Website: lowes
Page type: billing-address
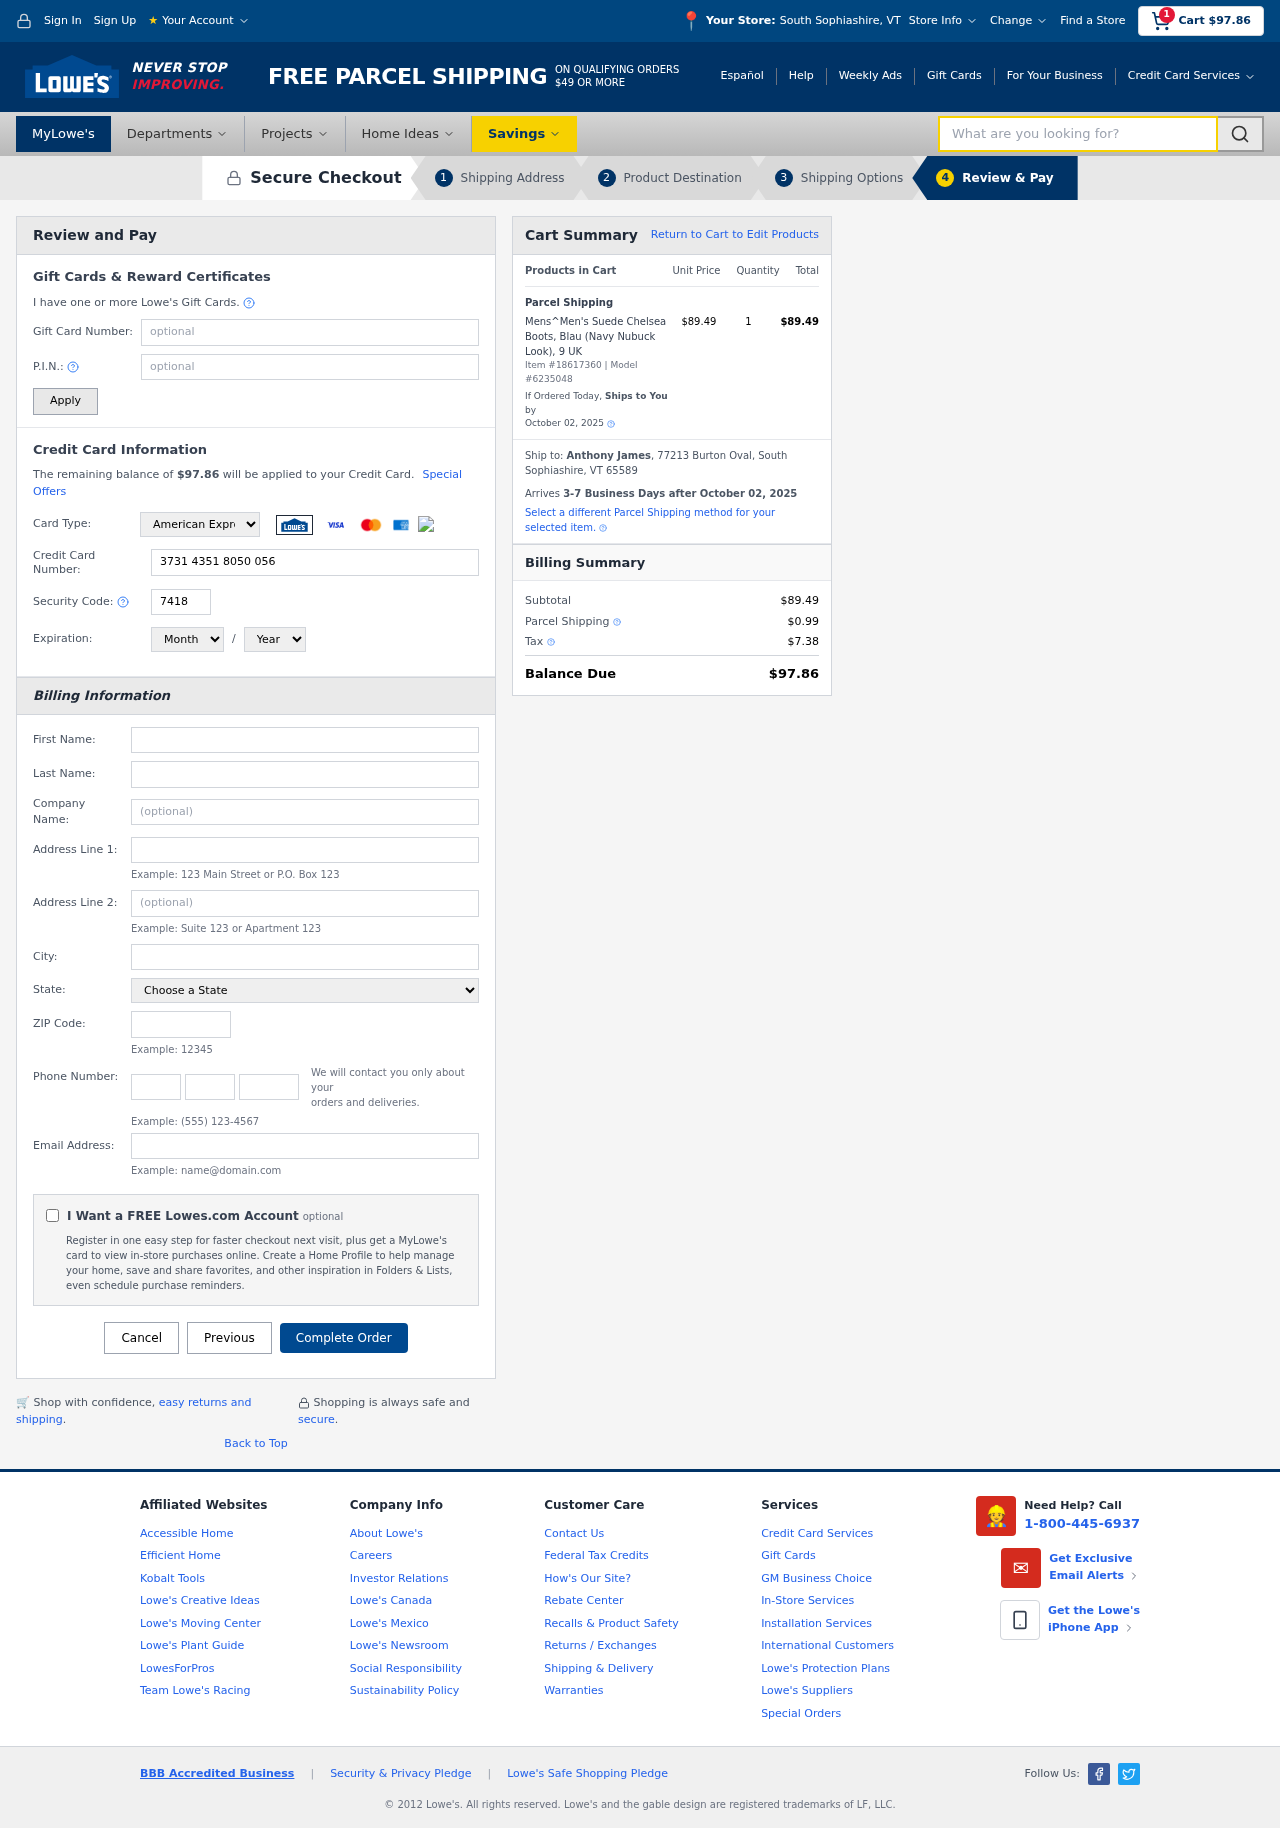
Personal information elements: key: PII_CARD_CVV
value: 7418
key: PII_CARD_EXPIRY_MONTH
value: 02
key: PII_CARD_EXPIRY_YEAR
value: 30
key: PII_CARD_NUMBER
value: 3731 4351 8050 056
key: PII_CARD_TYPE
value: American Express
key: PII_CITY
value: South Sophiashire
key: PII_CITY_STATE
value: South Sophiashire, VT
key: PII_COMPANY
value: Carroll, Frey and Mason
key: PII_EMAIL
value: ajames@yahoo.com
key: PII_FIRSTNAME
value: Anthony
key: PII_FULLNAME
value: Anthony James
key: PII_LASTNAME
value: James
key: PII_PHONE_AREA
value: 557
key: PII_PHONE_PREFIX
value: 563
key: PII_PHONE_SUFFIX
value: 1080
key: PII_POSTCODE
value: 65589
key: PII_STATE
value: Vermont
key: PII_STREET
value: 77213 Burton Oval
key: PII_CITY_STATE_ZIP
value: South Sophiashire, VT 65589
Product elements: key: PRODUCT1_NAME
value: Mens^Men's Suede Chelsea Boots, Blau (Navy Nubuck Look), 9 UK
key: PRODUCT1_PRICE
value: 89.49
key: PRODUCT1_QUANTITY
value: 1
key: PRODUCT_ITEM_NUMBER
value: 18617360
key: PRODUCT_MODEL_NUMBER
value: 6235048
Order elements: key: ORDER_SUBTOTAL
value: $97.86
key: ORDER_TOTAL
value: $97.86
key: ORDER_SHIPPING_DATE
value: October 02, 2025
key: ORDER_SUBTOTAL
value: $89.49
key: ORDER_DELIVERY_DATE
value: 3-7 Business Days after October 02, 2025
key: ORDER_SHIPPING_DATE2
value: October 02, 2025
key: ORDER_SUBTOTAL2
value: $89.49
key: ORDER_SHIPPING_COST
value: $0.99
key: ORDER_TAX
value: $7.38
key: ORDER_TOTAL2
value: $97.86
Search elements: key: HEADER_SEARCH
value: What are you looking for?